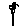
Label: flower